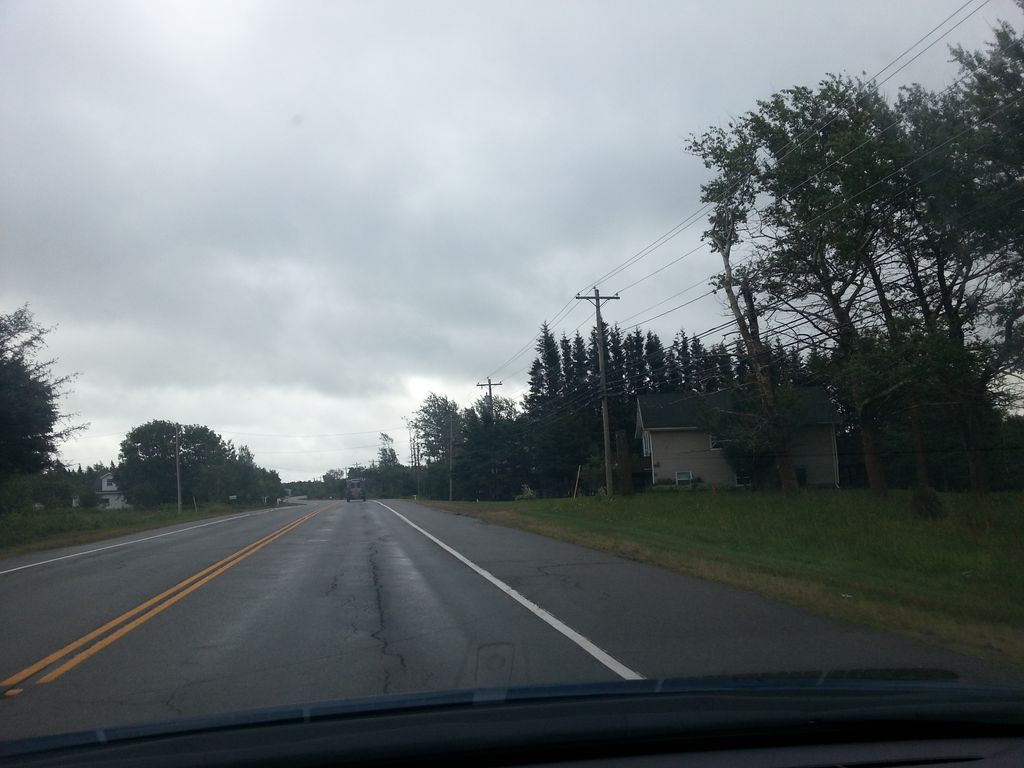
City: charlottetown